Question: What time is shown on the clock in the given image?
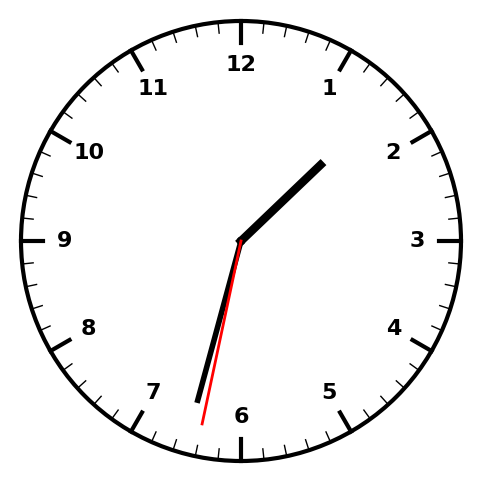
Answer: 01:32:32